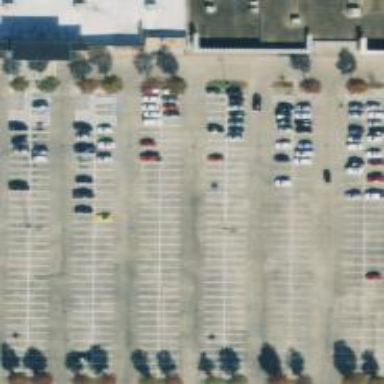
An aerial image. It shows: Parking space.